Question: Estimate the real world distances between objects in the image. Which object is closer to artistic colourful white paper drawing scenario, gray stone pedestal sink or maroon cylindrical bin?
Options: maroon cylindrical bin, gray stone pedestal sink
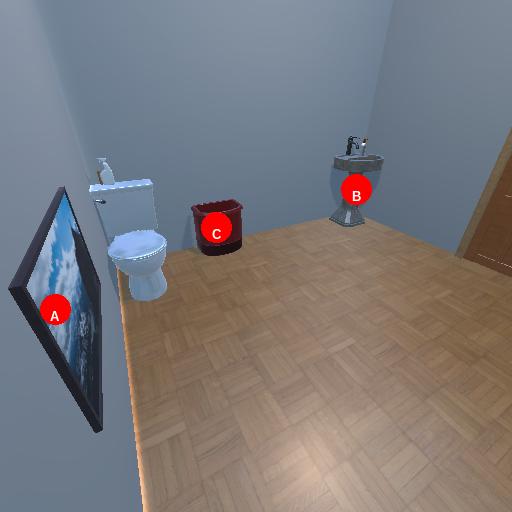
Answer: maroon cylindrical bin